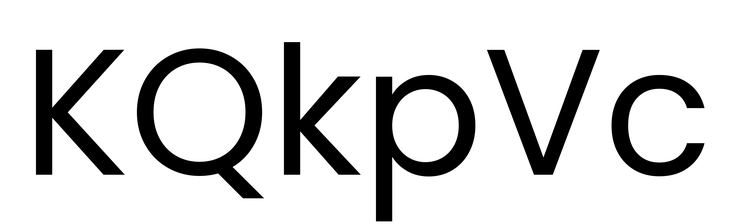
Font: Poppins-Regular